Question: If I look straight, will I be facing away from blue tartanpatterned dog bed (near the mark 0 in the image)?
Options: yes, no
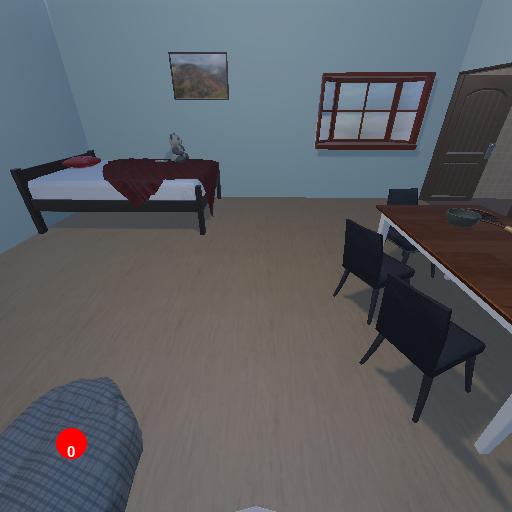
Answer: yes